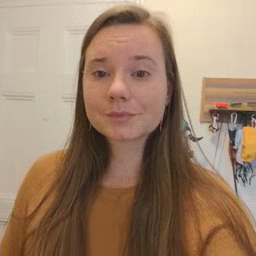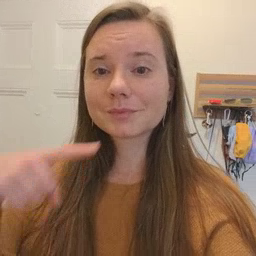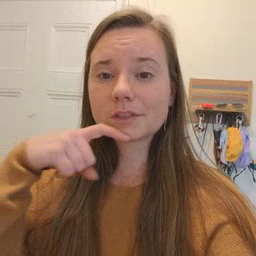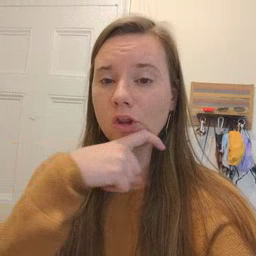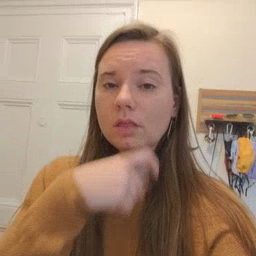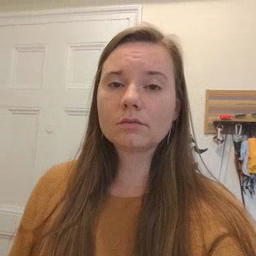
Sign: cereal